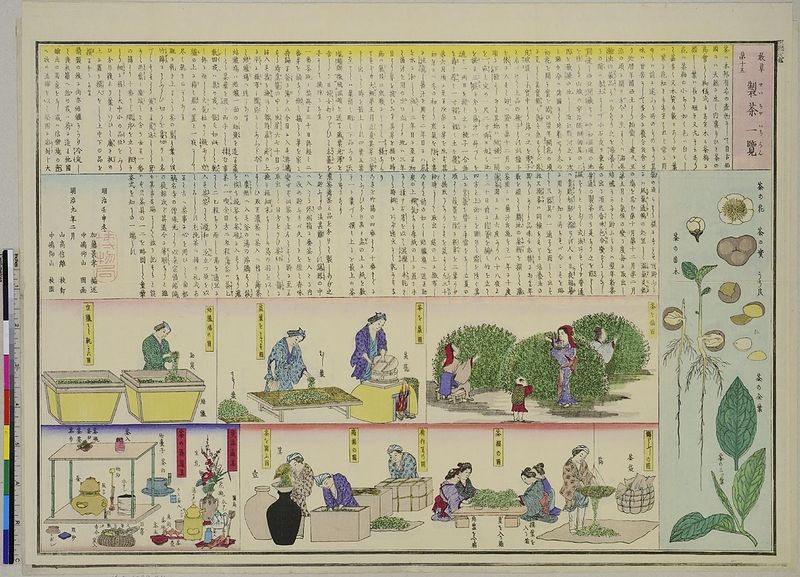
Titel: Teegewinnung: Eine Übersicht
Künstler: Nakajima Gy&#x14D;zan
Standort: Hamburg
Institution: Museum für Kunst und Gewerbe Hamburg
Schlagwörter: blätter, feuer, blüte, pflanzen, holzschnitt, schrift, ernte, vasen, tee, schriftzeichen, asien, druckgraphik, druckgrafik, china, wurzeln, zeit, gefäße, farbholzschnitt, wiegen, produktion, samen, chinesen, blütenstempel, sortieren, reproduktionen, druckerzeugnisse, kräuter, meiji, keimling, vasen gefäße